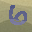
Label: 6